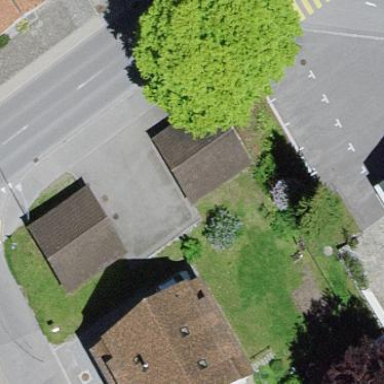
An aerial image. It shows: Group of garages.